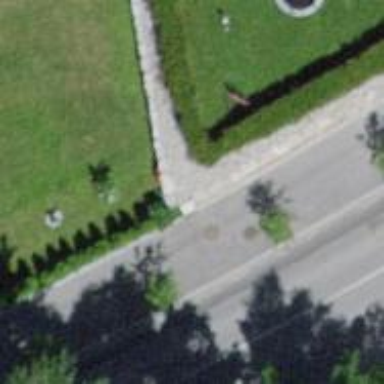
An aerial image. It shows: Hedge barrier.